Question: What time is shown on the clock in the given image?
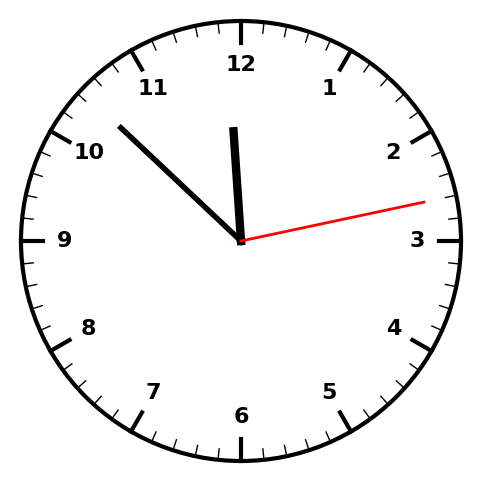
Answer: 11:52:13